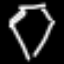
Label: diamond